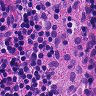
Metastatic tissue present: no